Question: I have three models :
'''
dimension_mois
Admin::Style
Admin::Album
'''
They are related like that :
'''
**DimensionMois**
has_many :admin_styles, :class_name=>"Admin::Style"
**Admin::Style**
has_many :admin_albums, :class_name=>"Admin::Album"
**Admin::Album**
belongs_to :admin_style, :class_name=>"Admin::Style"
belongs_to :dimension_mois
'''
The concept of the page is to show something like that :

I would like to show this for each month. Each month could have N styles. Each style could hve N albums.
I have no idea about the way to do that. I've tried with group_by, but the results are never good.
Any idea ? Thank you.
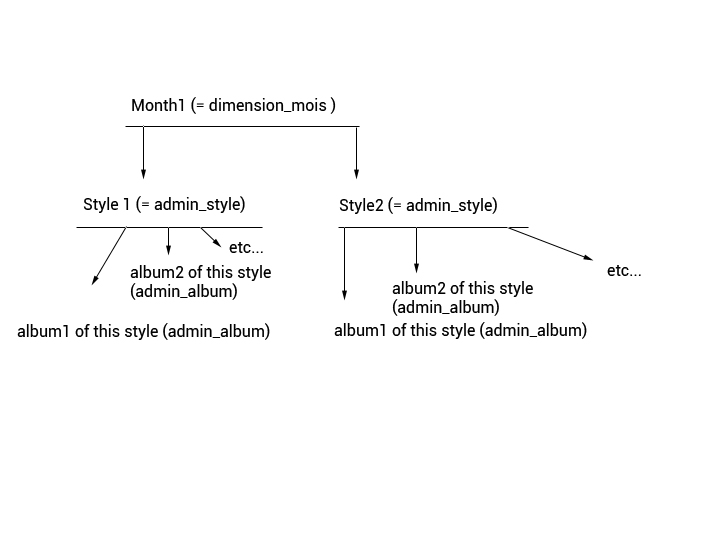
Answer: You might be overthinking the problem. I believe you just need to iterate over the objects and their associations, like so:
'''
@dimension_moises = DimensionMois.includes(:admin_styles => :admin_albums)
// Using Haml syntax
%ul
- @dimension_moises.each do |dimension_mois|
%li
= dimension_mois.name
%ul
- dimension_mois.admin_styles.each do |admin_style|
%li
= admin_style.name
%ul
- admin_style.admin_albums.each do |admin_album|
%li= admin_album.title
'''
That will give you a nested, hierarchical list of all the DimensionMois with the Admin::Styles and Admin::Albums for that object. You can use CSS, JS, whatever to style that list.